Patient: sex M, age 72
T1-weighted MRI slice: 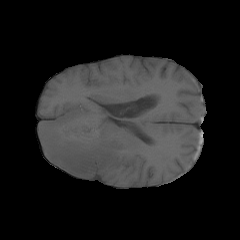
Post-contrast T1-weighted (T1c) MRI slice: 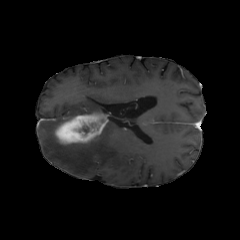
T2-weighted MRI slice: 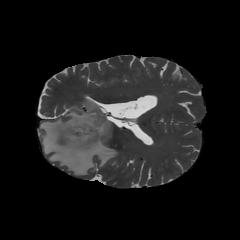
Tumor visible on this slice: yes
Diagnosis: Glioblastoma, IDH-wildtype
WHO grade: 4